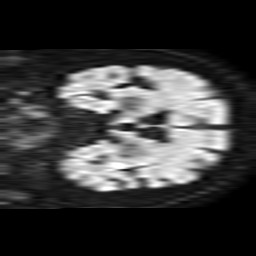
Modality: TRACE
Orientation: coronal
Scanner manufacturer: philips
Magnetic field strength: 1.5 T
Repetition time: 3.536 s
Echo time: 0.07194 s